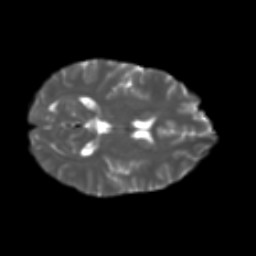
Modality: T2w
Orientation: axial
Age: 52
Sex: female
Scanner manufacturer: ge
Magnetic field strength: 3 T
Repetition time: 7.8 s
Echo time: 0.0606 s